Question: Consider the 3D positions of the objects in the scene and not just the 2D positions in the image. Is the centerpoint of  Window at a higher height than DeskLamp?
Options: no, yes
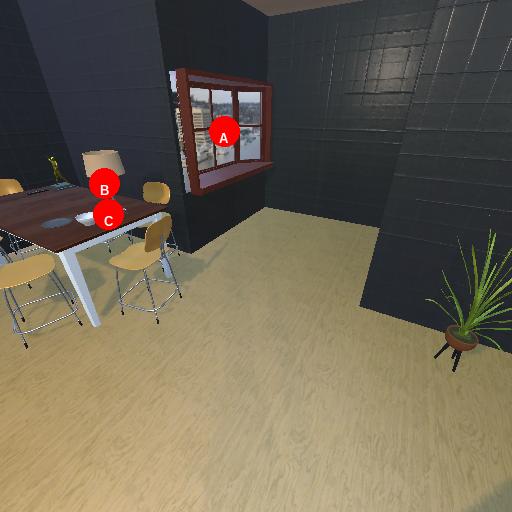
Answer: no